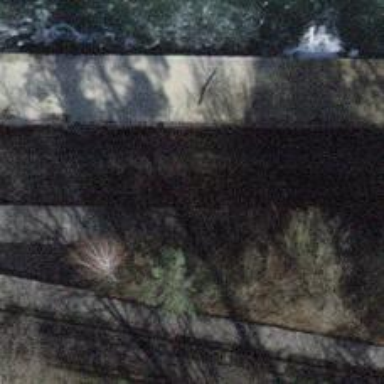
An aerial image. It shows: Fish pass along the waterway.